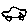
Label: car